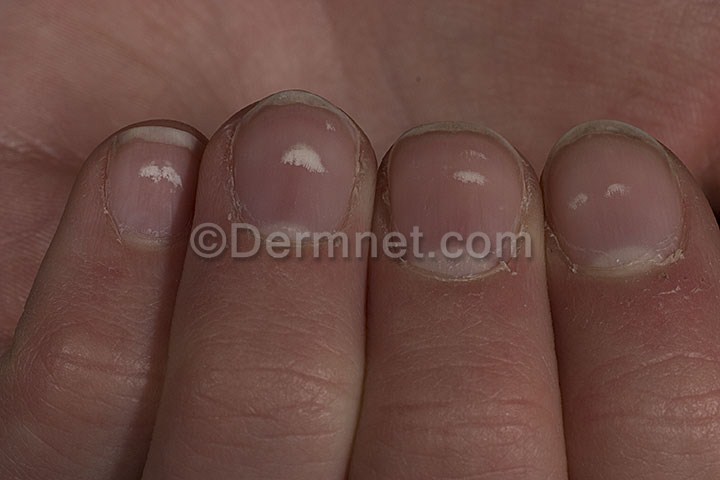
Disease: Nail Fungus and other Nail Disease